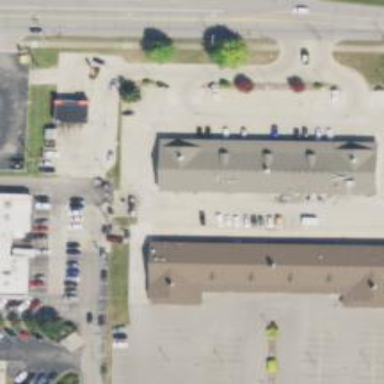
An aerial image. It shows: Retail area.